Question: I am trying to use 'BaseX' to run an 'XQuery' with no success. I have tried typing commands like:
'''
doc("Bookstore.xml")//Bookstore
//Bookstore
XQUERY[//Bookstore]
'''
and i am getting these error messages:
'''
Stopped at C:/tools/libxml/file, 1/32:
Unknown command: doc("Bookstore.xml")//Bookstore. Try HELP.
Stopped at C:/tools/libxml/file, 1/12:
Unknown command: //Bookstore. Try HELP.
Stopped at C:/tools/libxml/file, 1/20:
Unknown command: XQUERY[//Bookstore]. Try HELP.
'''
whenever i try to hit . How can i make this actually work? I am watching the <URL> but those commands that are showing there do not work on 'BaseX'.
Below you can just see the 'file' i am trying to query for educational purposes.
'''
<?xml version="1.0" ?>
<!--Bookstore with no DTD-->
<Bookstore>
<Book ISBN="ISBN-0-13-713526-2" Price="85" Edition="3rd">
<Title>A First Course in Database Systems</Title>
<Authors>
<Author>
<First_Name>Jeffrey</First_Name>
<Last_Name>Ullman</Last_Name>
</Author>
<Author>
<First_Name>Jennifer</First_Name>
<Last_Name>Widom</Last_Name>
</Author>
</Authors>
</Book>
<Book ISBN="ISBN-0-13-815504-6" Price="100">
<Remark>
Buy this book bundled with "A First Course" - a great deal!
</Remark>
<Title>Database Systems: The Complete Book</Title>
<Authors>
<Author>
<First_Name>Hector</First_Name>
<Last_Name>Garcia-Molina</Last_Name>
</Author>
<Author>
<First_Name>Jeffrey</First_Name>
<Last_Name>Ullman</Last_Name>
</Author>
<Author>
<First_Name>Jennifer</First_Name>
<Last_Name>Widom</Last_Name>
</Author>
</Authors>
</Book>
</Bookstore>
'''

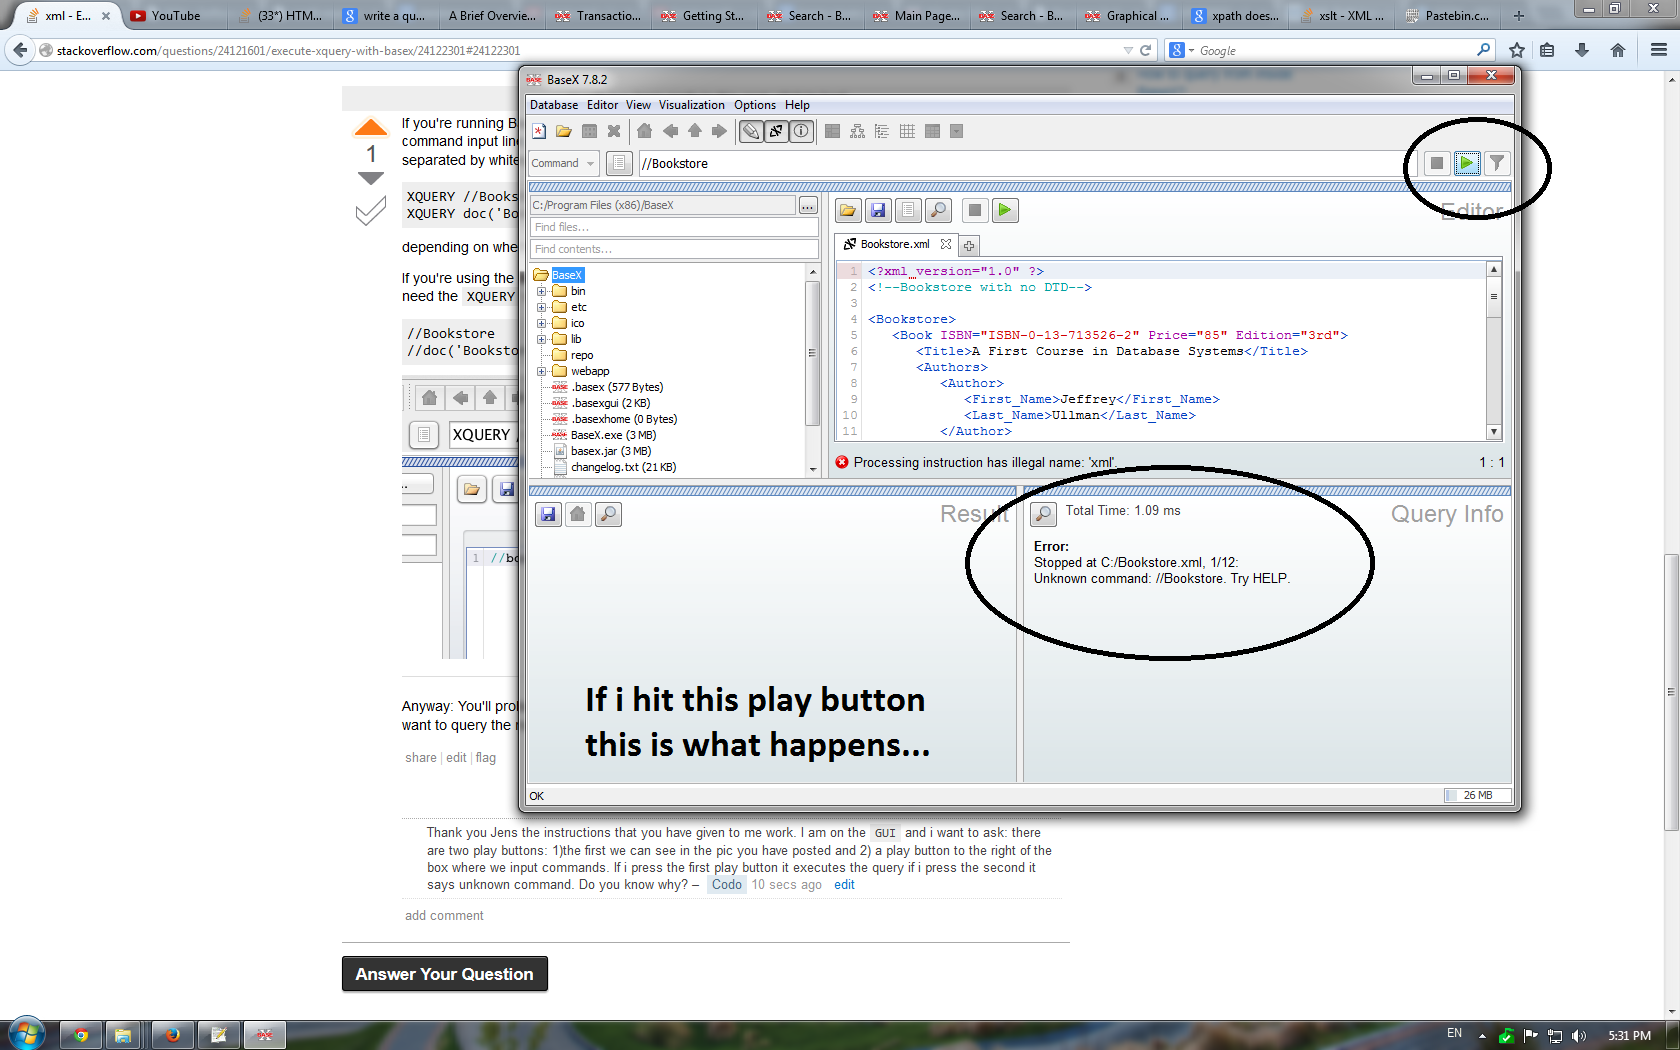
Answer: If you're running BaseX commands, for example in the or the GUI command input line, you have to prefix the query with the command 'XQUERY'. BaseX commands are separated by whitespace from their parameters, so in your case, run any of
'''
XQUERY //Bookstore
XQUERY doc('Bookstore.xml')//Bookstore
'''
depending on whether the document (database) is already opened or not.
If you're using the , you can also directly put the query into the query window, then you don't need the 'XQUERY' command prefix at all and directly one of those (like above)
'''
//Bookstore
//doc('Bookstore.xml')//Bookstore
'''

---
Anyway: You'll probably want to use '/Bookstore' instead: at least if I'm guessing correctly and you want to query the root element, and not all '<Bookstore/>' elements in the whole document.